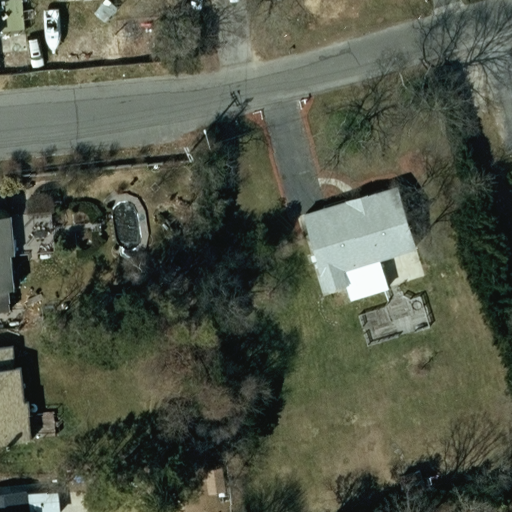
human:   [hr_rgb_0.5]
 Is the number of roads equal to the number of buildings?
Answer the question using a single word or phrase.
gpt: no

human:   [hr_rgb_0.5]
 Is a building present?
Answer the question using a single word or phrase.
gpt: yes

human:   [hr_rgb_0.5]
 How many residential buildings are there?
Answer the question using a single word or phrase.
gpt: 5

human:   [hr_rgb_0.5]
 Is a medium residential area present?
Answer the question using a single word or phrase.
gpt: no

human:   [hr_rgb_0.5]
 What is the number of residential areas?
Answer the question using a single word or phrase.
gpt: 1

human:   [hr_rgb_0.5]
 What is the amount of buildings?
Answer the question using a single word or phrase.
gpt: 5

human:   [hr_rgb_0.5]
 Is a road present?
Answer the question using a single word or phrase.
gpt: yes

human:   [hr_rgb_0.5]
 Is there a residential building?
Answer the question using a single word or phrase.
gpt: yes

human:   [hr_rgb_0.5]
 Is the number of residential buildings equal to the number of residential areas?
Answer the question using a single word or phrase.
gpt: no

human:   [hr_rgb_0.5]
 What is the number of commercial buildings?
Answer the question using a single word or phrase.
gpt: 0

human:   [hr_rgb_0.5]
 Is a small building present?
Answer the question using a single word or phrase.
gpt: yes

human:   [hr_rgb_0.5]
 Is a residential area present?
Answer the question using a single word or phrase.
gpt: yes

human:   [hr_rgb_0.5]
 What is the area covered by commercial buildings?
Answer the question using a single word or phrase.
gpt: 0m2

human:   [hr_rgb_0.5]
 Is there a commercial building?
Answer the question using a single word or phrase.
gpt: no

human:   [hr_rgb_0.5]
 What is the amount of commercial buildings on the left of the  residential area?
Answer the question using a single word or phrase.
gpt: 0

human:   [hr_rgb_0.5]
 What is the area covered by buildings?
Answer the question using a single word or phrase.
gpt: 742m2

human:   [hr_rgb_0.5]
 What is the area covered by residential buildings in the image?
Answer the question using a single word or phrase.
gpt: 742m2

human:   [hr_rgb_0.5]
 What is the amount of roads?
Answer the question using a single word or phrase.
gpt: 1

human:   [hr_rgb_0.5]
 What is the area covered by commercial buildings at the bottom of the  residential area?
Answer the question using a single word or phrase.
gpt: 0m2

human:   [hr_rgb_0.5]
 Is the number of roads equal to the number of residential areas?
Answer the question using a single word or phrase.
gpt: yes

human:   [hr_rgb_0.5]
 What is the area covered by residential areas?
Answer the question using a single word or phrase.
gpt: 10621m2

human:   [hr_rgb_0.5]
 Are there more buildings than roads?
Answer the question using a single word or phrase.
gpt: yes

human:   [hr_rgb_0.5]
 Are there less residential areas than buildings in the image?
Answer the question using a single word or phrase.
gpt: yes

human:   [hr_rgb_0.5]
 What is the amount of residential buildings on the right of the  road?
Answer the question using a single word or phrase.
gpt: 1

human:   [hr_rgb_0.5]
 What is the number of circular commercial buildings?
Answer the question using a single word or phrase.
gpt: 0

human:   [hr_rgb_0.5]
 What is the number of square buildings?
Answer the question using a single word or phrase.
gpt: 0

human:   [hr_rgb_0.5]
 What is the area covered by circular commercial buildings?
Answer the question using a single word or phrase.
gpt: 0m2

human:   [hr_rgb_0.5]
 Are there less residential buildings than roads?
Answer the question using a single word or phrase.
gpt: no

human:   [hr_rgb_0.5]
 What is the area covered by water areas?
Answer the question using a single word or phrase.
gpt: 0m2

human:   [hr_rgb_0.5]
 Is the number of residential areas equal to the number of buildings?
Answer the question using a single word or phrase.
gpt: no

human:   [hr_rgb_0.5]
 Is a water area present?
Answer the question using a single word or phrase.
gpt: no

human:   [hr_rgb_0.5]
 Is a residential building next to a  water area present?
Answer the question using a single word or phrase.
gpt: no

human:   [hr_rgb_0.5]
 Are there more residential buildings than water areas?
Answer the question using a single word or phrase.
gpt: yes

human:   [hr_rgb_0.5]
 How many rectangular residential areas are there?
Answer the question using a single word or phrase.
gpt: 1

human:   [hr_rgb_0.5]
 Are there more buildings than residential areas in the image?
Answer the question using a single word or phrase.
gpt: yes

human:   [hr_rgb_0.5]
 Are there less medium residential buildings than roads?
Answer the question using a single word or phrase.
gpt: no

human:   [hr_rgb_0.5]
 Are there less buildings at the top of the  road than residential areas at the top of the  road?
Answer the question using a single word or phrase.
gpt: no

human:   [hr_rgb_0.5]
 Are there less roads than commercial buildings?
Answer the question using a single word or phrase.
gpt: no

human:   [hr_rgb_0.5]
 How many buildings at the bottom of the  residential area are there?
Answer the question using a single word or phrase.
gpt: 5

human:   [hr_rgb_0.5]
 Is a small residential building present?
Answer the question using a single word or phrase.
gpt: yes

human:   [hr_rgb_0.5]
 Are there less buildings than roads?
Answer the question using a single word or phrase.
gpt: no

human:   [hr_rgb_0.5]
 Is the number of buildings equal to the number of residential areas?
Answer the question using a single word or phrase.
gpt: no

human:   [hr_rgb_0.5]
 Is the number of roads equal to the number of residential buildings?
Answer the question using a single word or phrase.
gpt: no

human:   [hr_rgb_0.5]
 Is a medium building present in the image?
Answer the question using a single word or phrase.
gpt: yes

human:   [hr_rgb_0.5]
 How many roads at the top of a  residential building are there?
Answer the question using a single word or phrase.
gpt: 1

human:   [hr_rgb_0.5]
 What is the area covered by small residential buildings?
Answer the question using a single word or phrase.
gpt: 72m2

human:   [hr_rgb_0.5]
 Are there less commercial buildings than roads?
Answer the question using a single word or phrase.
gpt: yes

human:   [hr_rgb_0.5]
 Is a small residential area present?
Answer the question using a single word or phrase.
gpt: no

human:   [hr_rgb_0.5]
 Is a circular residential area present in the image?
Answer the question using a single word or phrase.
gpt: no

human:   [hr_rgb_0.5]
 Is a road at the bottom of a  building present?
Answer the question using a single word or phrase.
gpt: yes

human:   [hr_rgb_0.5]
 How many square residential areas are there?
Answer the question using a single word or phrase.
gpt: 0

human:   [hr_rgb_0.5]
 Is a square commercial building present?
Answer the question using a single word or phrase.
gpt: no

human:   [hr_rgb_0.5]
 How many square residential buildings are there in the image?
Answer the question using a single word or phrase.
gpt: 0

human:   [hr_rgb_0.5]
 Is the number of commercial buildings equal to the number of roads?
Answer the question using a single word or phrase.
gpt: no

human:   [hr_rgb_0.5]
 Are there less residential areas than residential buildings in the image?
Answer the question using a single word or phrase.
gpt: yes

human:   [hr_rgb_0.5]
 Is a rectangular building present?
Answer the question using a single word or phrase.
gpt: yes

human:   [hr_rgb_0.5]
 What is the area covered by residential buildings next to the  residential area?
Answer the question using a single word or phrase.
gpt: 742m2

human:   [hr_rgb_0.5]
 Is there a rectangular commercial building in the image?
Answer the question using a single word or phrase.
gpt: no

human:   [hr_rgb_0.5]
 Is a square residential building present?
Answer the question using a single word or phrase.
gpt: no

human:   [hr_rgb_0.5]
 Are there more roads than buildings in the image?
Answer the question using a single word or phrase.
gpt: no

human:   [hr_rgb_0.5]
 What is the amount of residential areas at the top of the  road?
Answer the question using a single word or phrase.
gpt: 1

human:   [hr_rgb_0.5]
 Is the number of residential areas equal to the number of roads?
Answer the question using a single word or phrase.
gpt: yes

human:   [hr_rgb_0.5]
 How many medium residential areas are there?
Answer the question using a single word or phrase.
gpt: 0

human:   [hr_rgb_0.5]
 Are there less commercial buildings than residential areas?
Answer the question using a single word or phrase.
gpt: yes